Question: I am going to implement a customized shape of control like a D-PAD for my Android application.

As you can see from the picture, there are 5 control buttons. But everyone knows that a view's touch area is a rectangle. My target is to fire the correct touch event when user is touch inside the visible bounds of each control.
My primitive idea is to intercept the touch event and do some pure geometric computation. But I found it is somehow every complicated and not seem a good way to solve this problem.
Is there anyone could give me some inspiration?
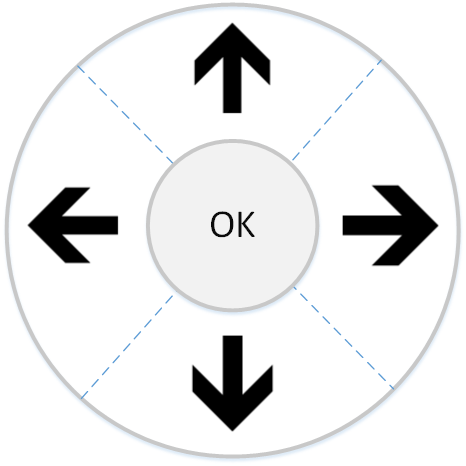
Answer: There is not a function that allows you to do that. Either you slice your shapes in simple geometrical sections and test, or maybe you can use the technique with a bitmap mask described in <URL>.
EDIT:
1. Translate both the click point and the center of your circle to the origin
2. Calculate the radius of the click point sqrt(x^2 + y^2)
3. If the radius is greater than the radius of the inner circle and less than the outer radius... continue
4. Calculate the angle arctan(y/x) to get which one of the four buttons was hit.